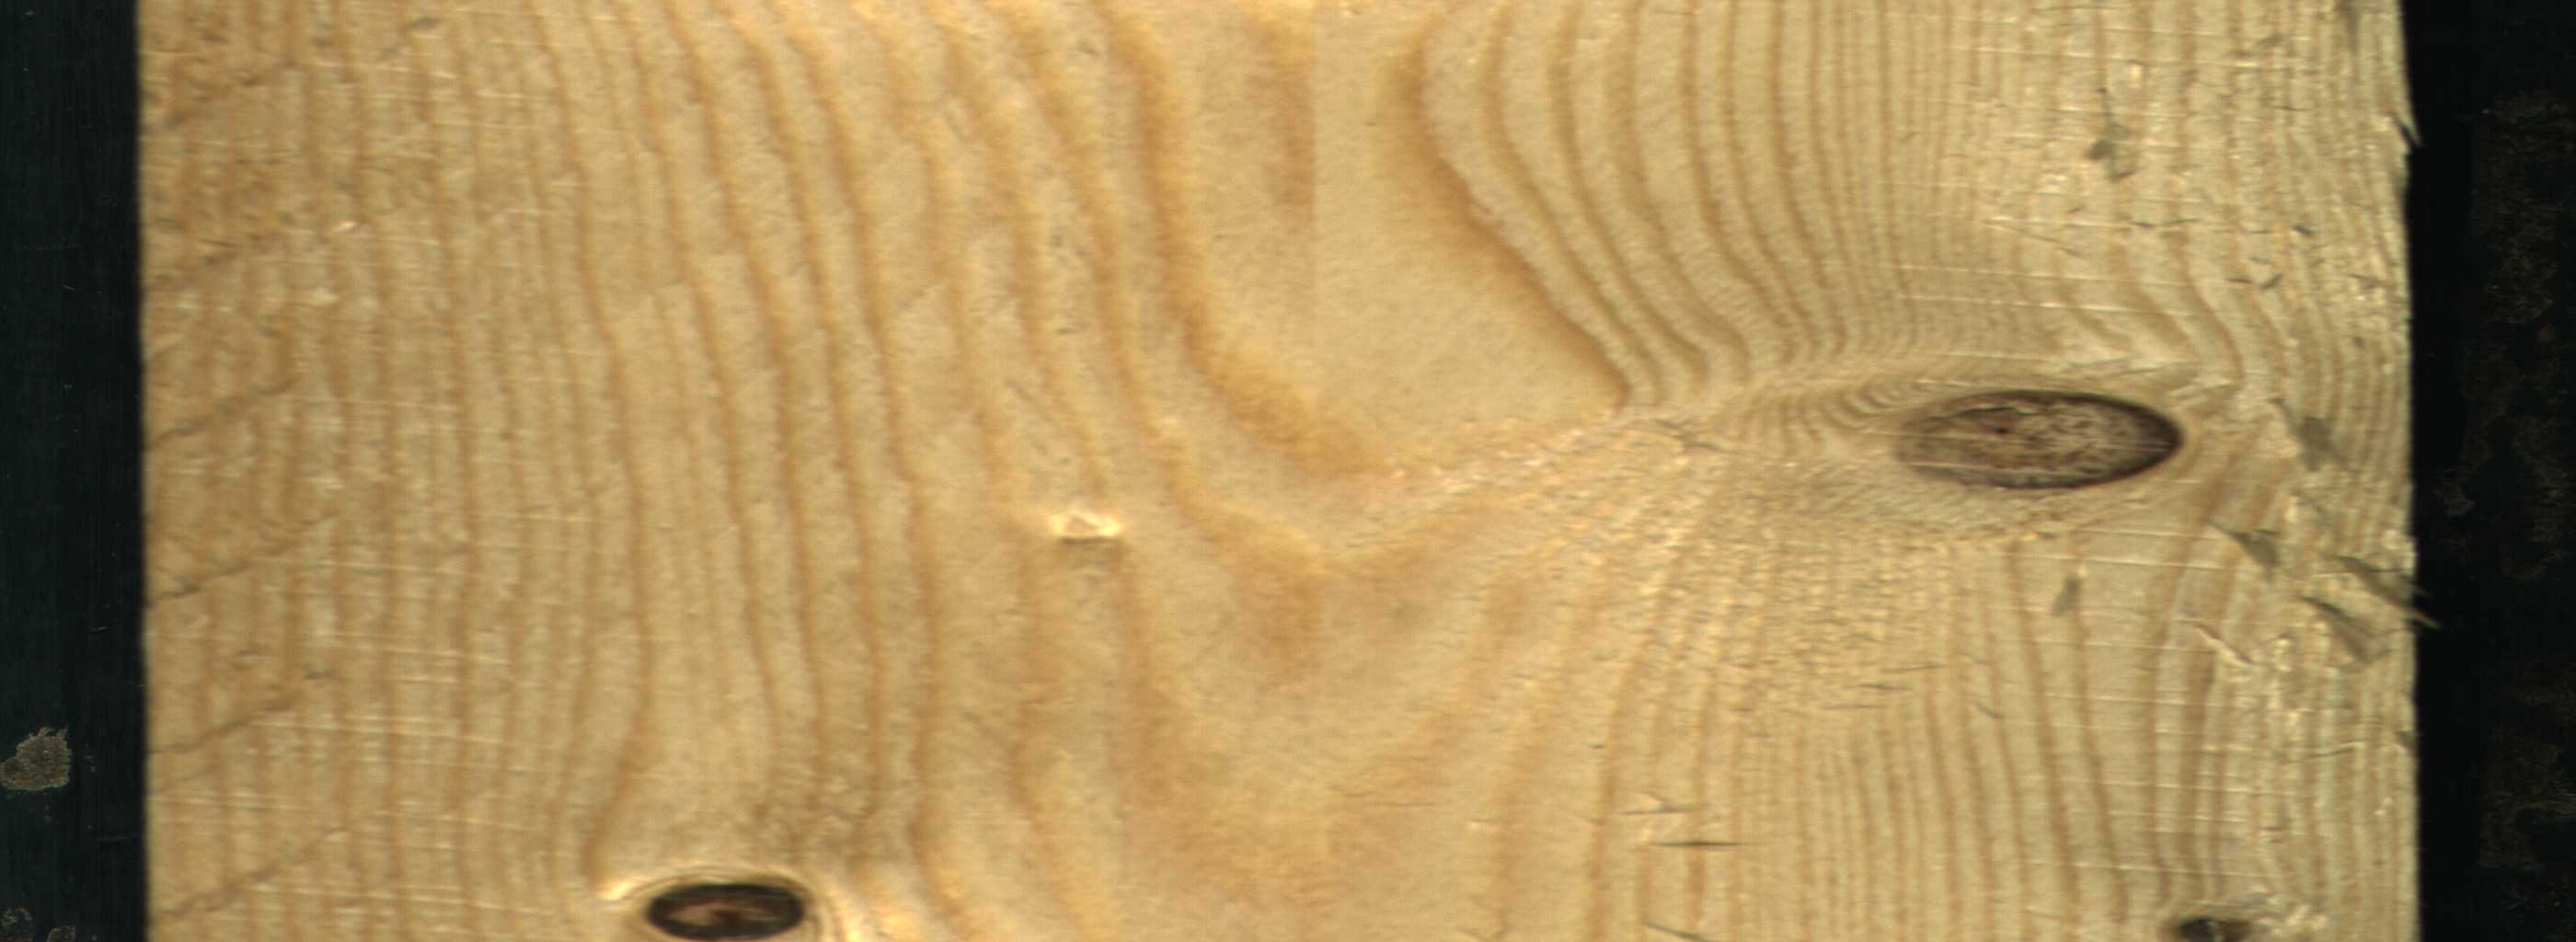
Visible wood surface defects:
Dead_Knot
Dead_Knot
Live_Knot